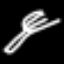
Label: fork